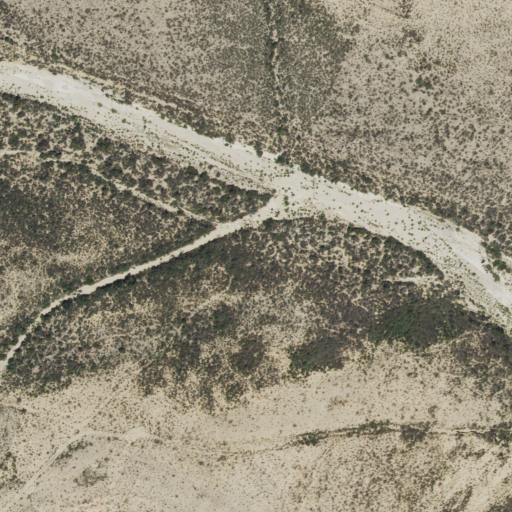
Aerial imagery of valley in Texas named Prairie Canyon containing shrub and grassland